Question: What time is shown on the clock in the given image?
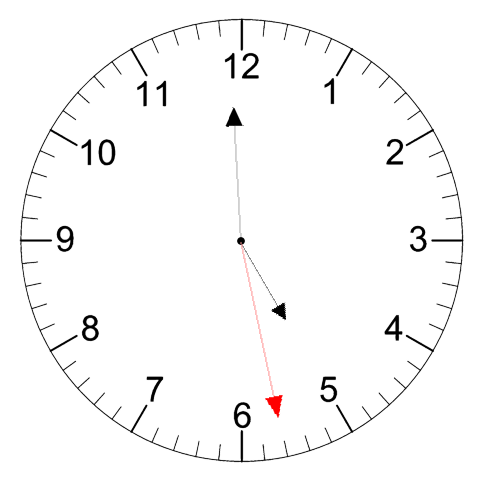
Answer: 04:59:28